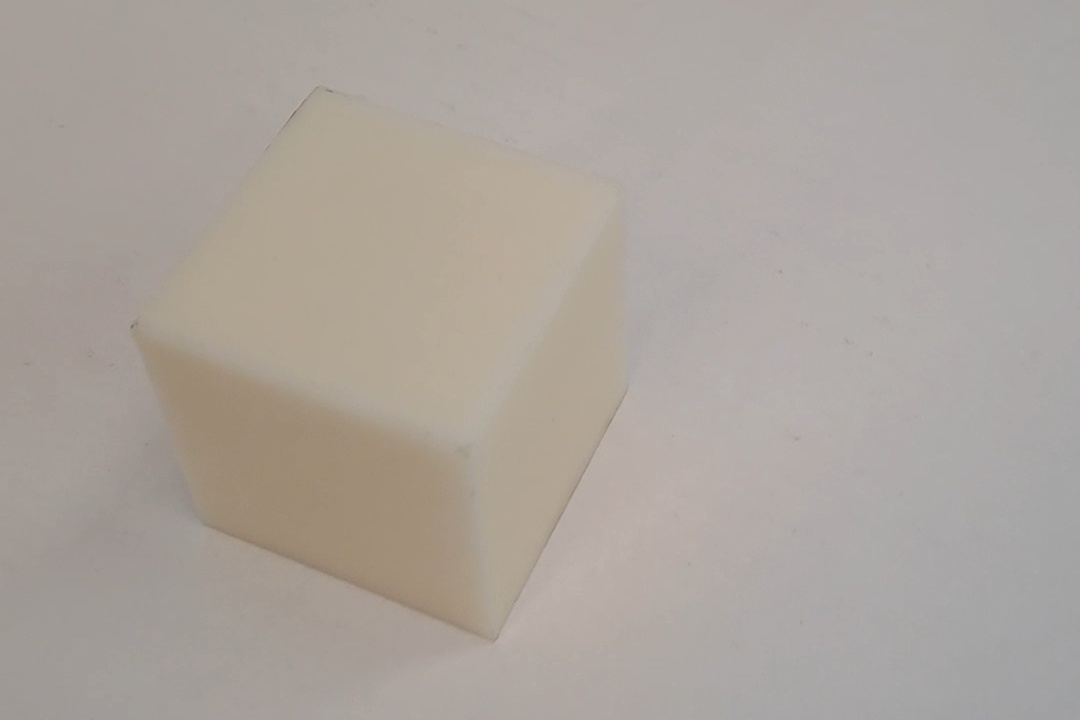
Label: Cuboid